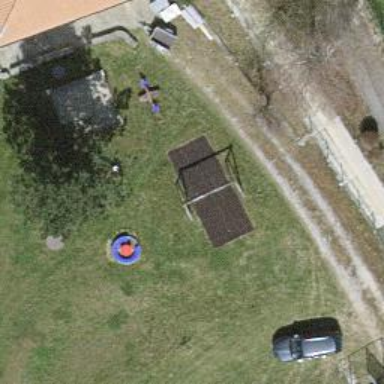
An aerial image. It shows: Playground with swings.